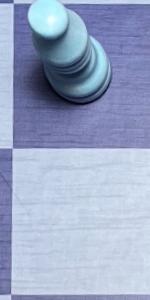
Label: Empty